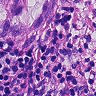
Metastatic tissue present: yes